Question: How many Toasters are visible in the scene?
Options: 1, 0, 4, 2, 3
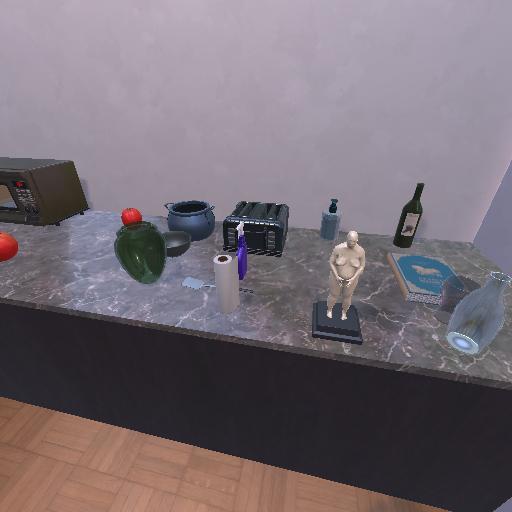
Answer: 1